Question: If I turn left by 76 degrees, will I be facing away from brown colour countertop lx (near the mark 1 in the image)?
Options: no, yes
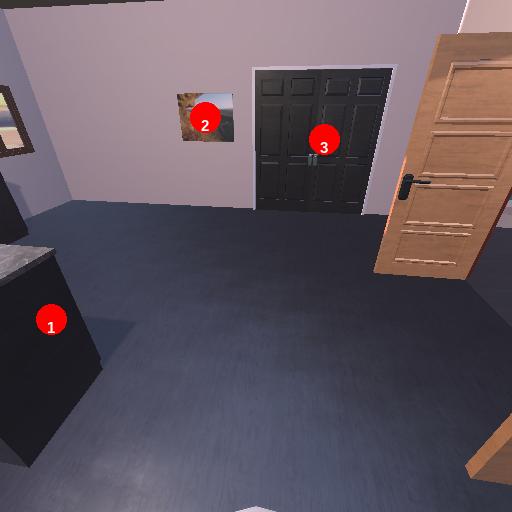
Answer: no